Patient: sex M, age 46
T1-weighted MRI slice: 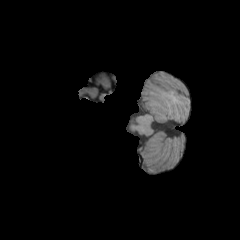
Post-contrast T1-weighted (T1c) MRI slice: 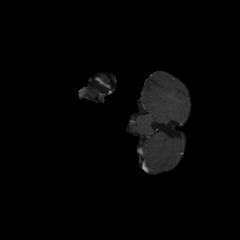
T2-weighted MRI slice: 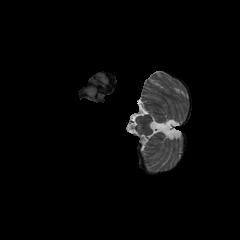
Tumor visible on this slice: no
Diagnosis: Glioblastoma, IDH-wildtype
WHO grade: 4